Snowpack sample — Buffalo Mountain, Silverthorne, Colorado, USA (1/25/25, 10:11 AM MST)
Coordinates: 39.6222, -106.1139
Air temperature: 22 °F
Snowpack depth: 110 cm
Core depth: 30 cm
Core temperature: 42.8 °F
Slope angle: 12°, slope face: 102°
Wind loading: high
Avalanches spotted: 0
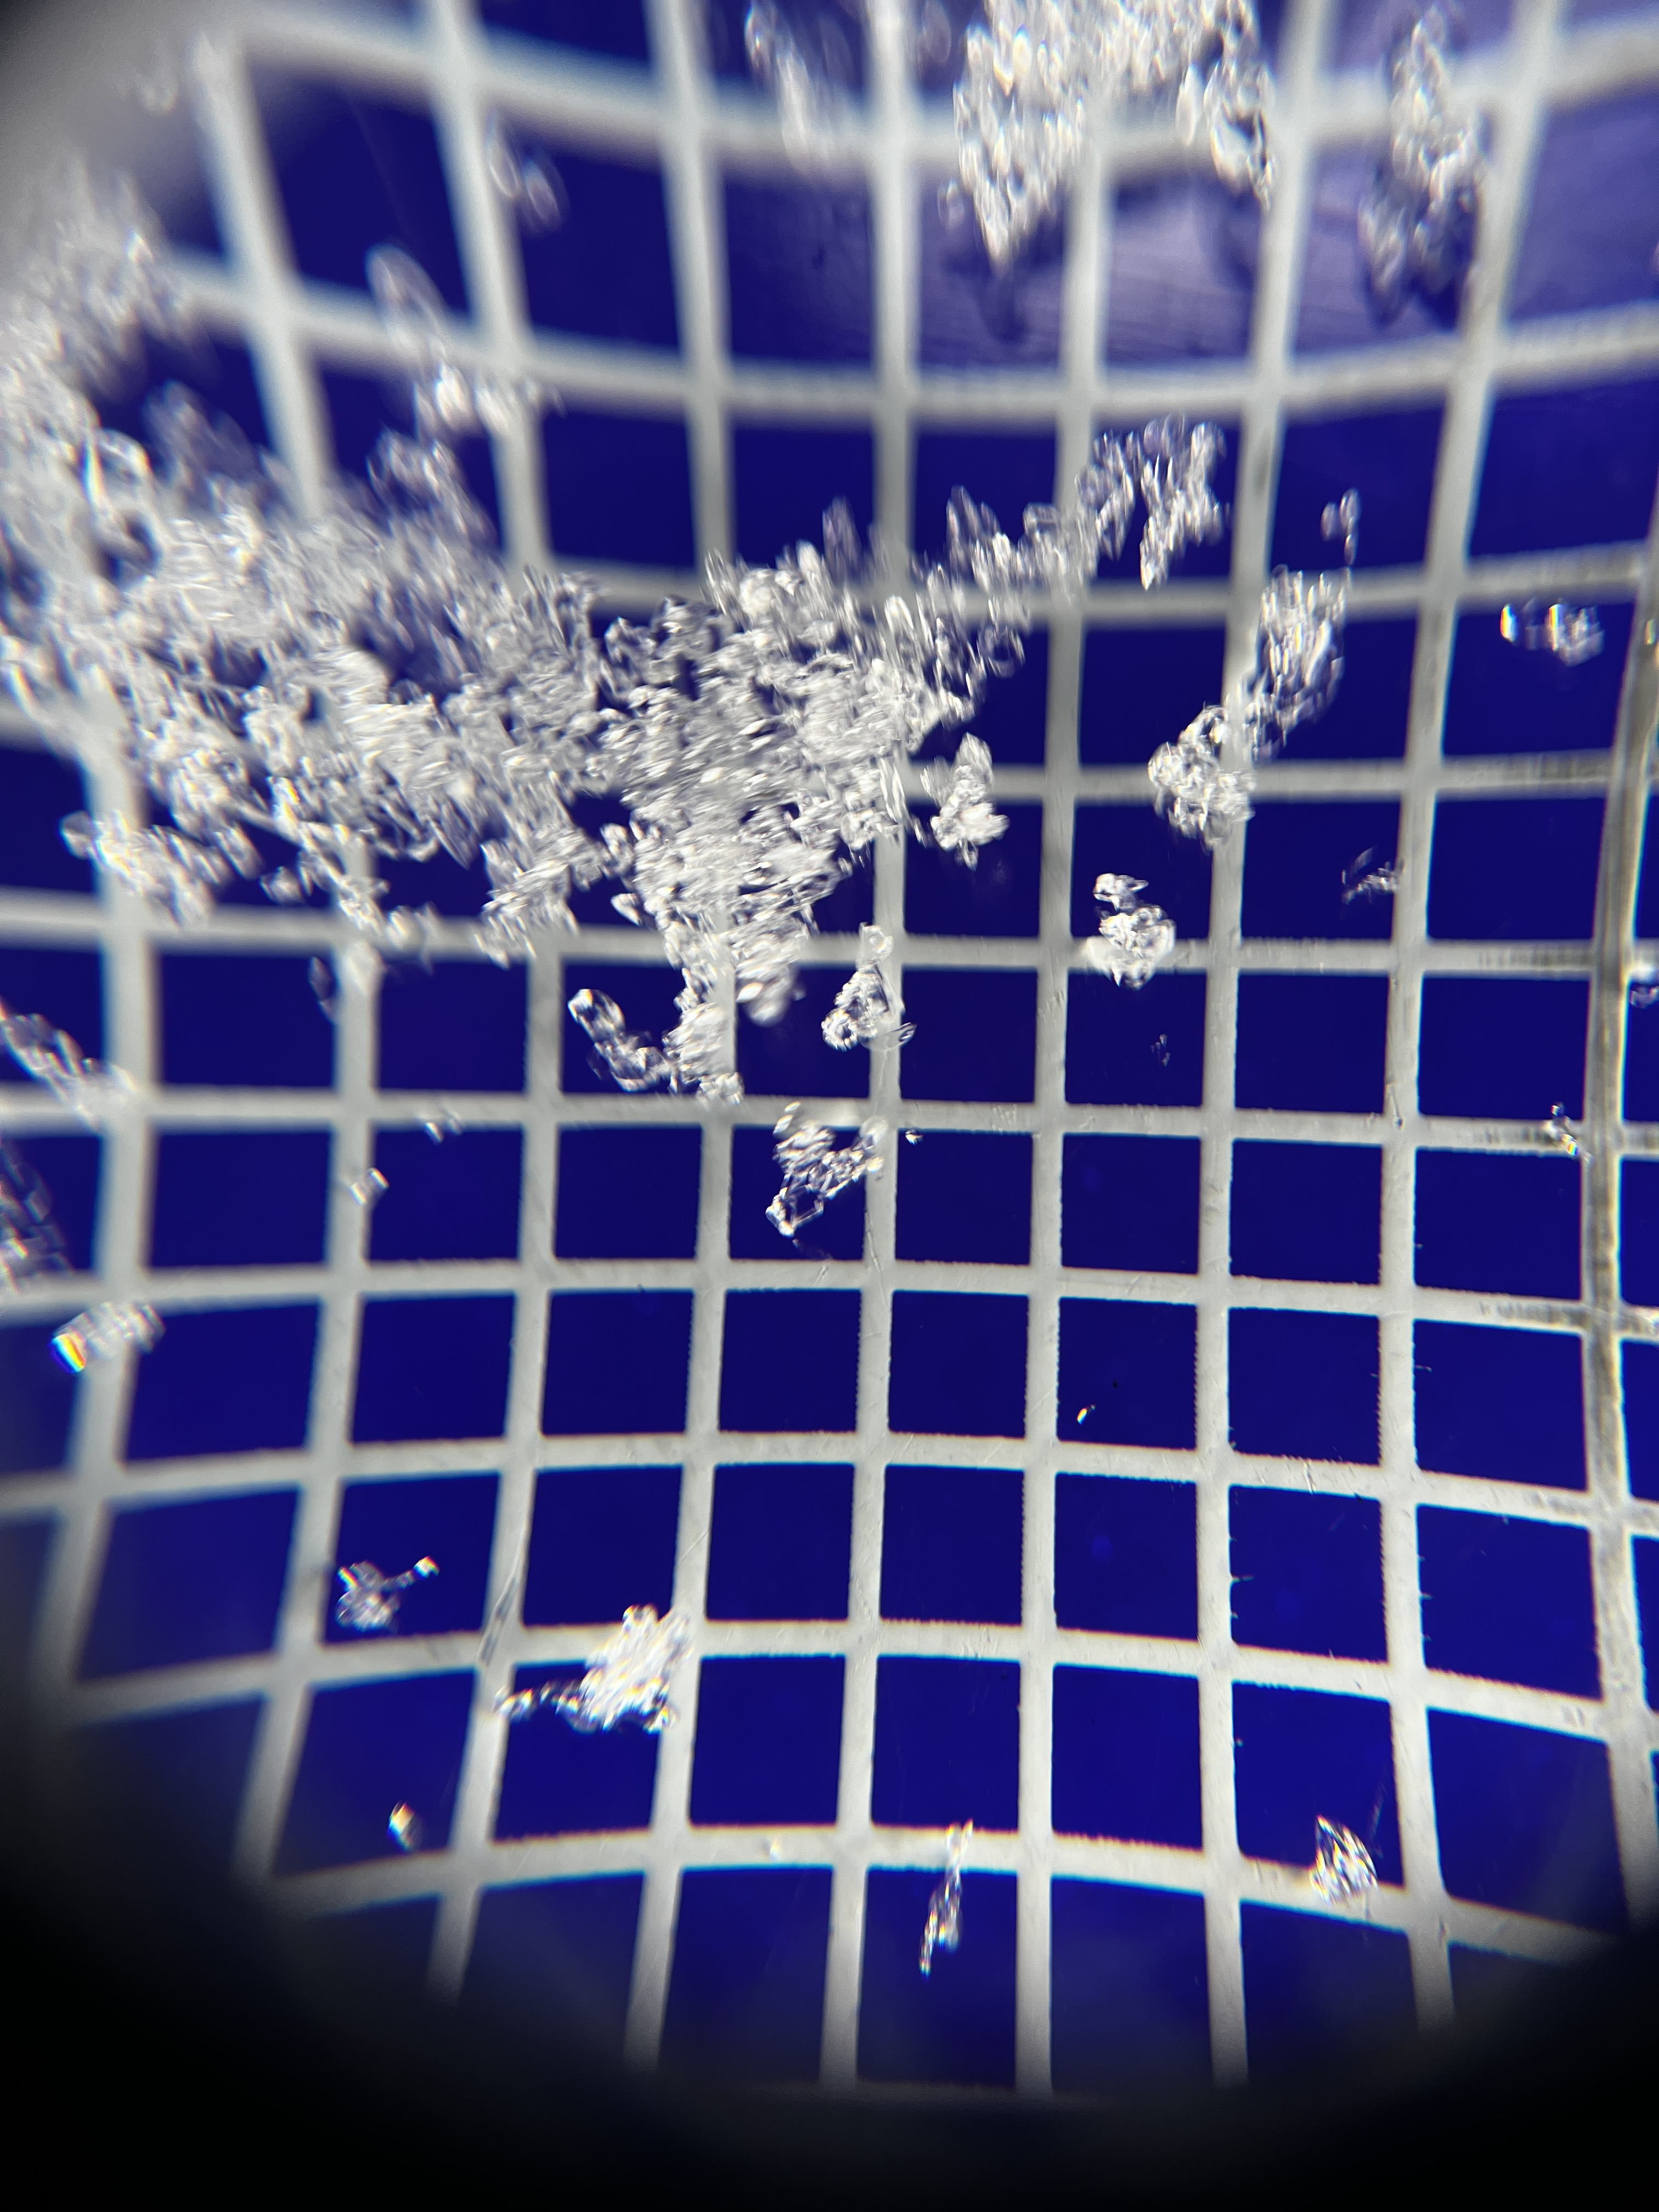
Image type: magnified_profile
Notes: No avalanches nearby, collected on the outskirts of a fire break 15 meters from the treeline, on way to Buffalo and Red Mountain